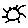
Label: sun